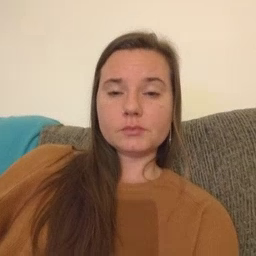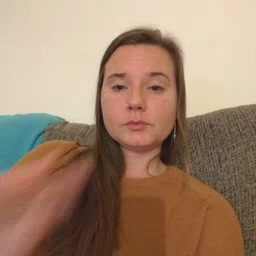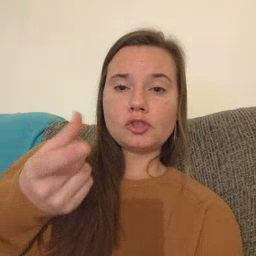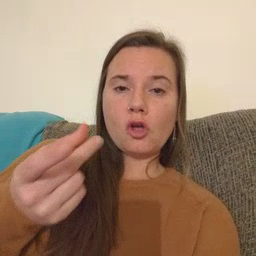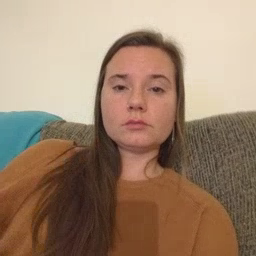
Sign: dog